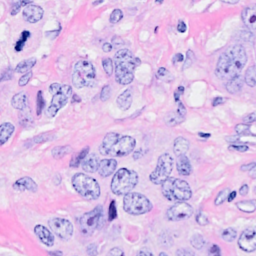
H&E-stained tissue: Breast